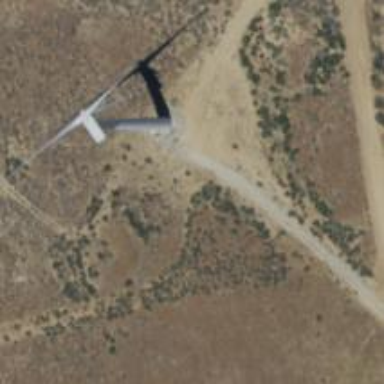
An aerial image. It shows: Wind generator with horizontal axis. The generator is wind turbine.